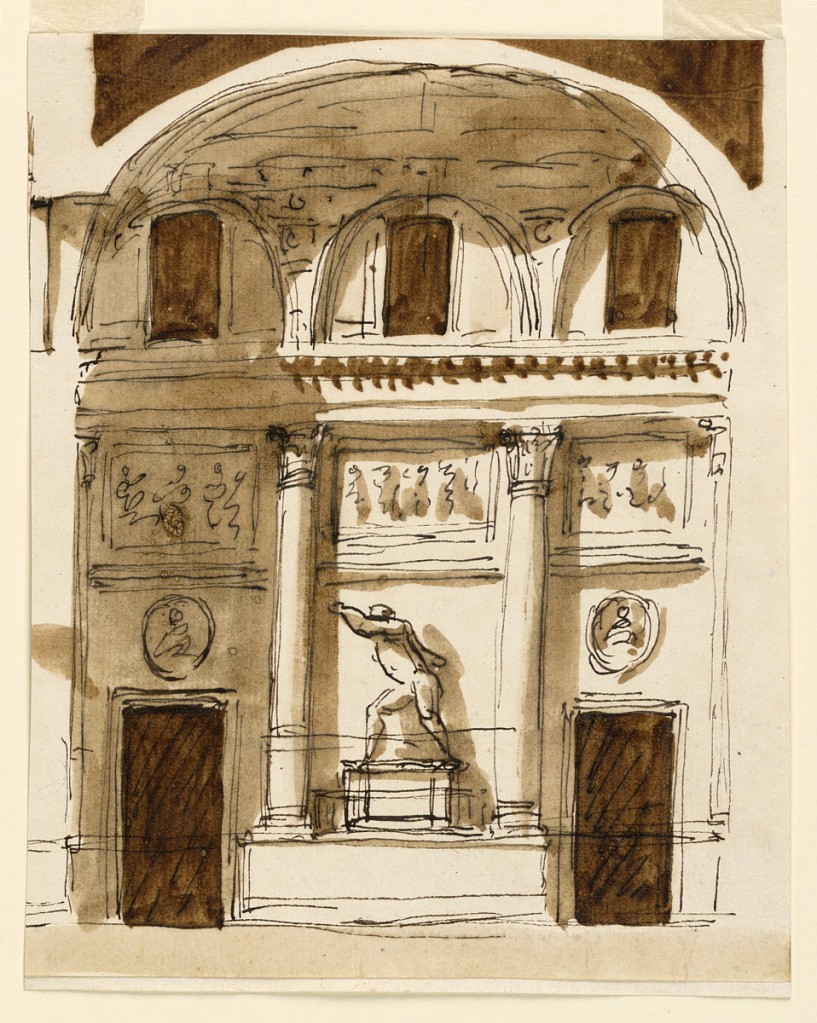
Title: Wall of a room in a museum
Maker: Giuseppe Barberi, Italian, 1746–1809
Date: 1746–1809
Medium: Pen and brown ink, brush and brown wash on off-white laid paper, lined
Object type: Drawing
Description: Wall of a room in a museum.